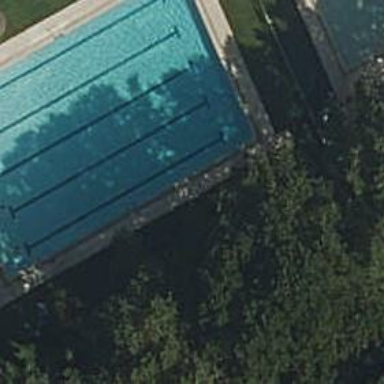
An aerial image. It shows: Swimming pool located in leisure land.